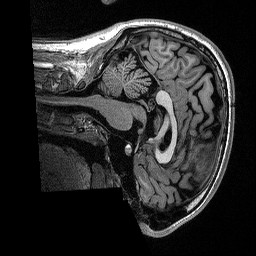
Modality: T1w
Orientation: sagittal
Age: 24
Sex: male
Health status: healthy
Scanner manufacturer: siemens
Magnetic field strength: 1.5 T
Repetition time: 2.73 s
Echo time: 0.00357 s